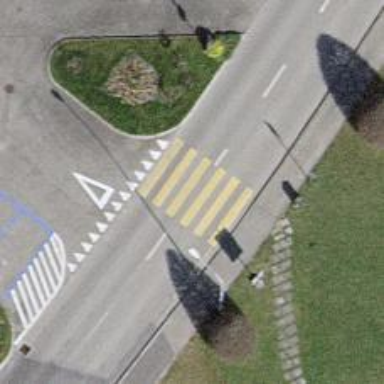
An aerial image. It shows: Marked road crossing.